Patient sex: F
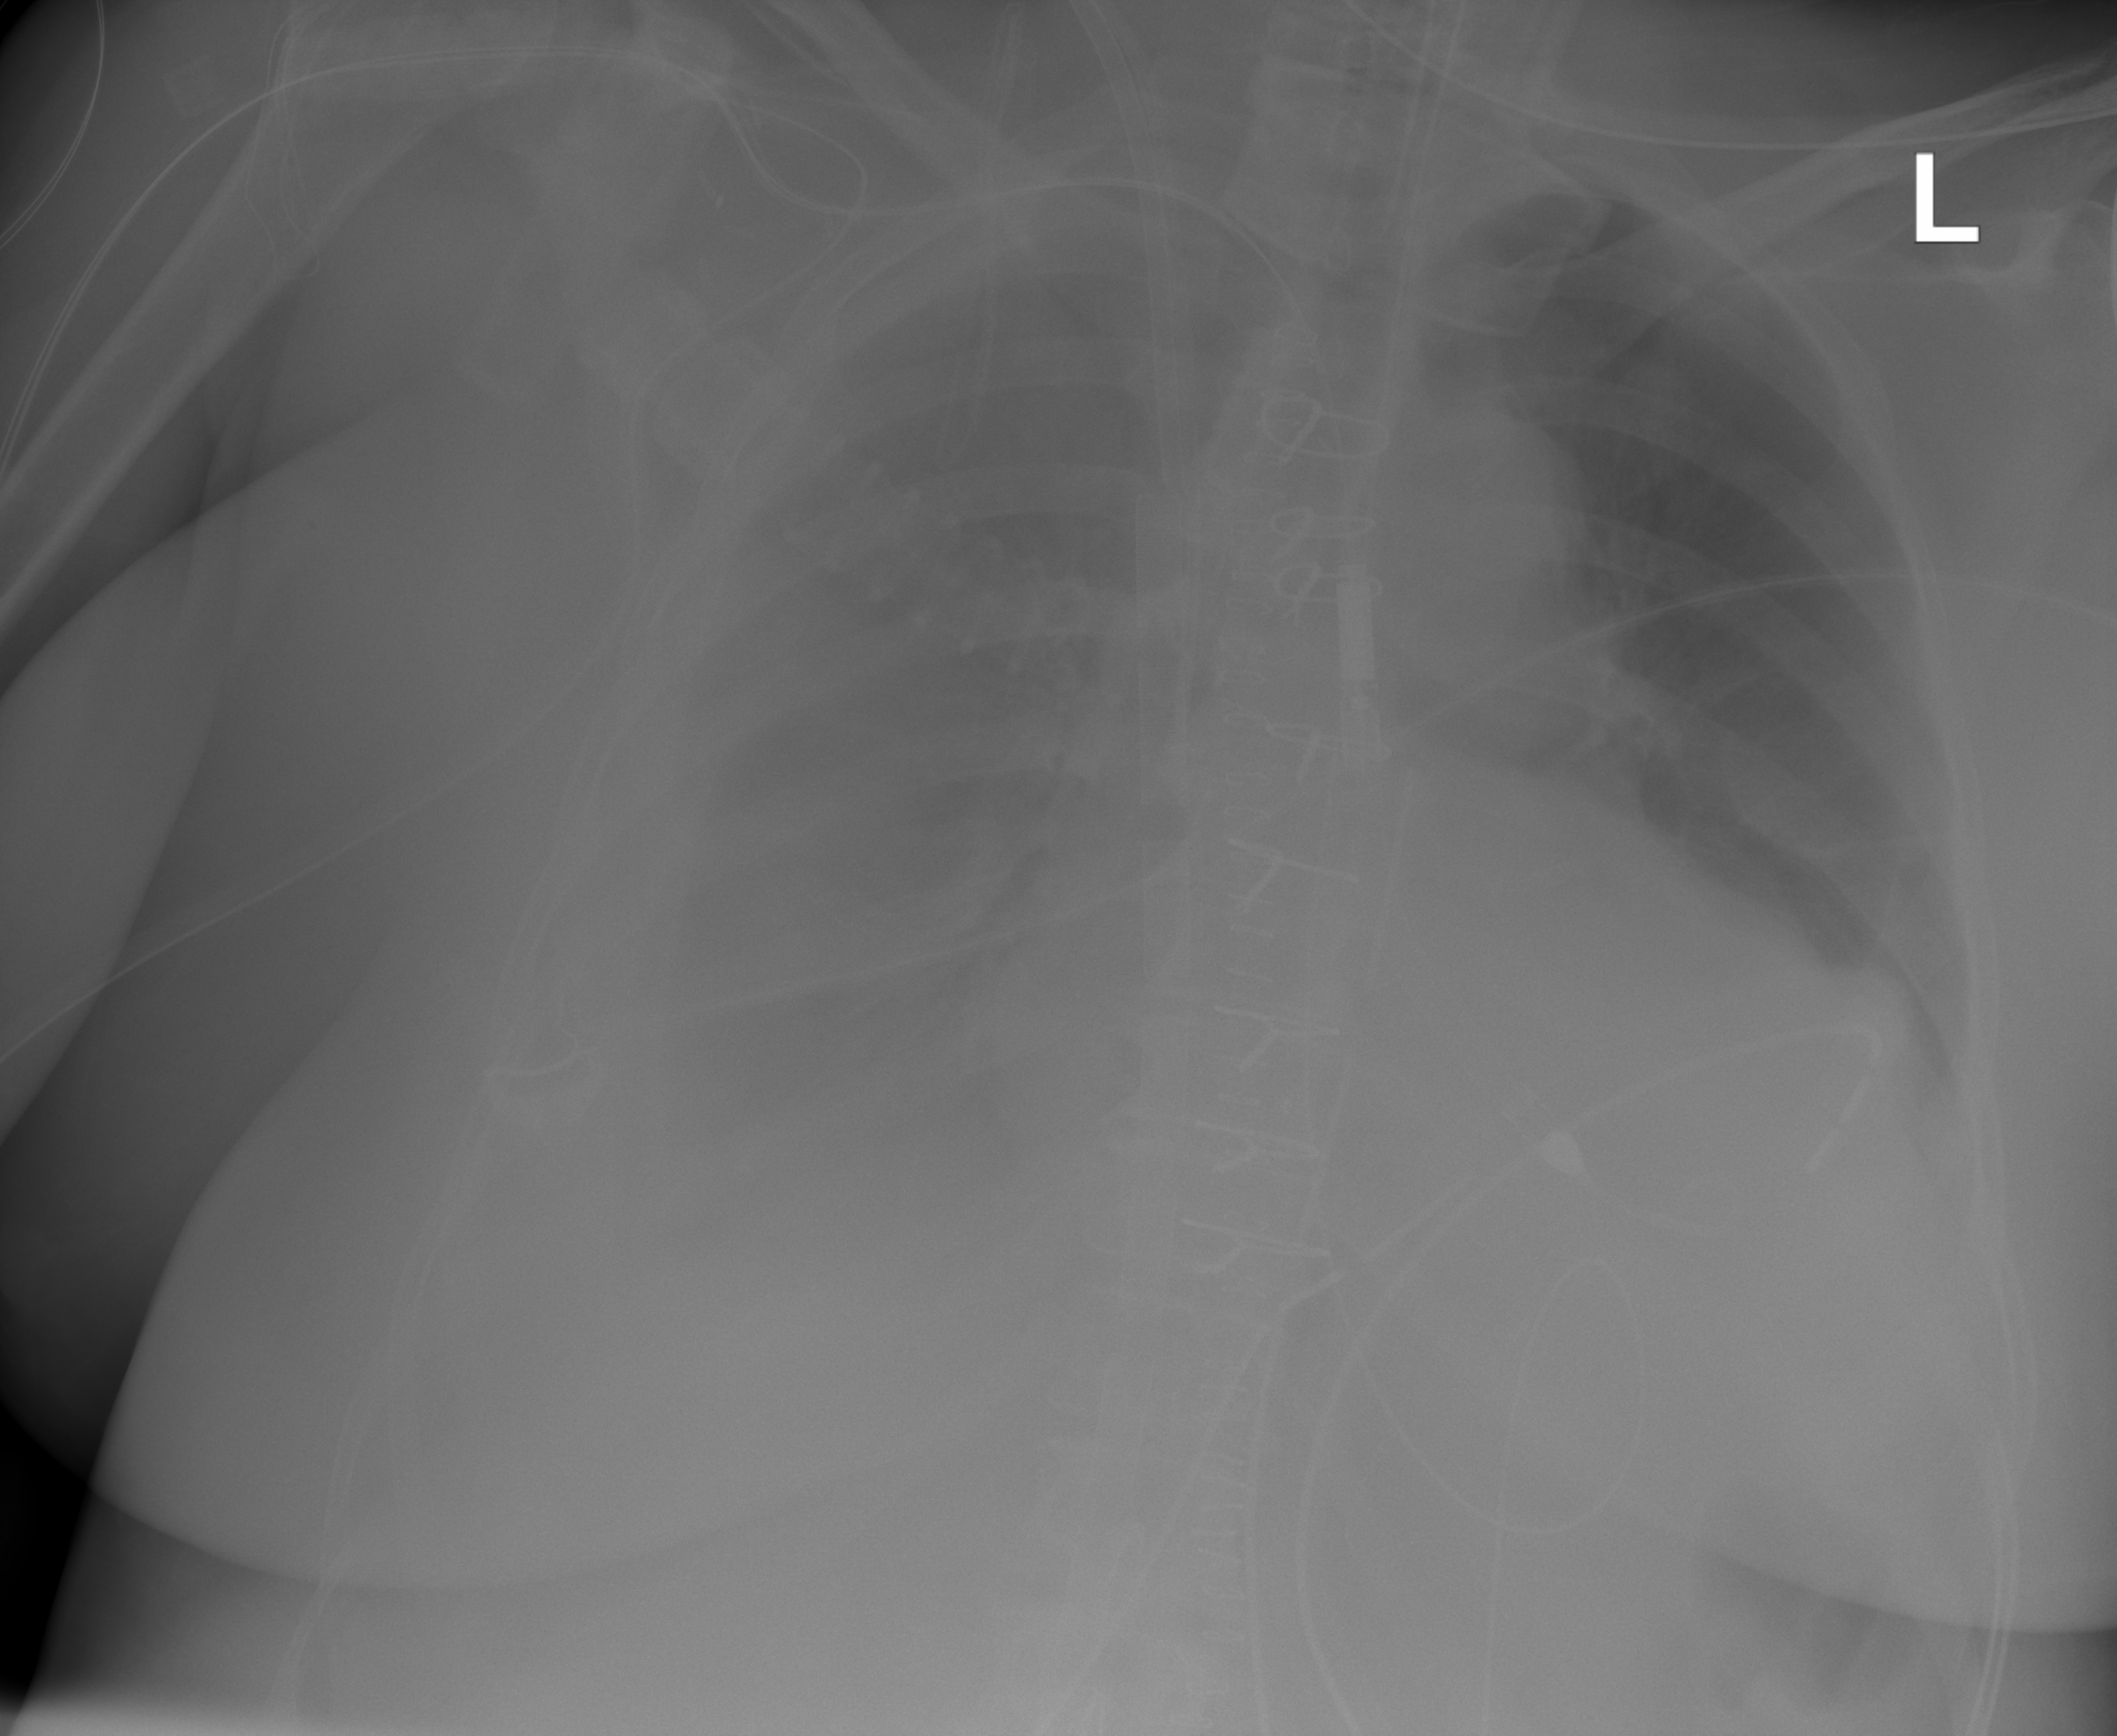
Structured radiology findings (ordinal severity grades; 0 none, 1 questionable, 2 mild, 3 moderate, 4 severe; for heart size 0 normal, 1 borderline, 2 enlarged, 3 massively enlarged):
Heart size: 1
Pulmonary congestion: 2
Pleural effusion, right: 3
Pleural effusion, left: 2
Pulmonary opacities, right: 3
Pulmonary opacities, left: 3
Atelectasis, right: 3
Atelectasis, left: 3